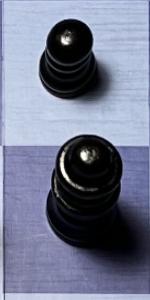
Label: Queen_Black